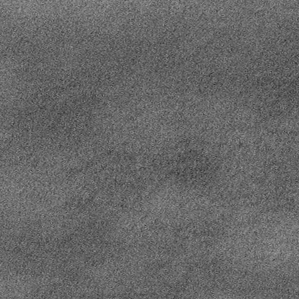
Label: frost